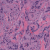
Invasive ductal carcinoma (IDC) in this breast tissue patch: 1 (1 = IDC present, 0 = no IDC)